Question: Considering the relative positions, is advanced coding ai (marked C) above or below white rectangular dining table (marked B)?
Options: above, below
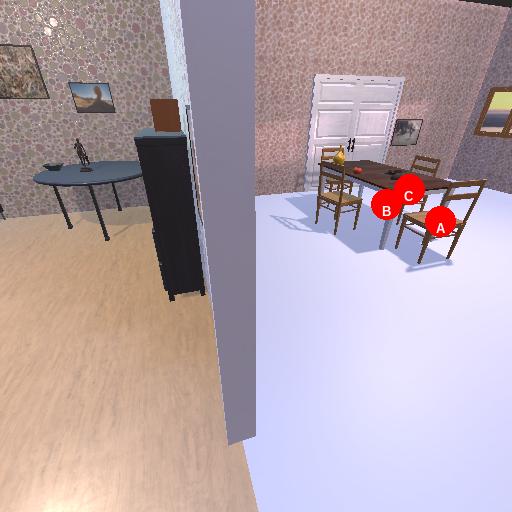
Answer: above